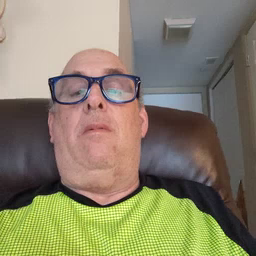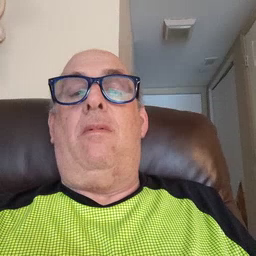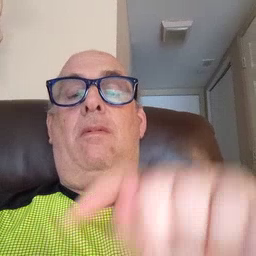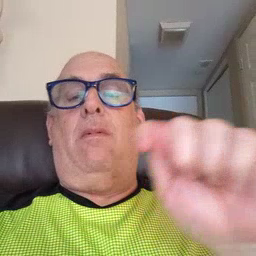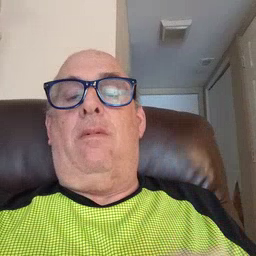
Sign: table